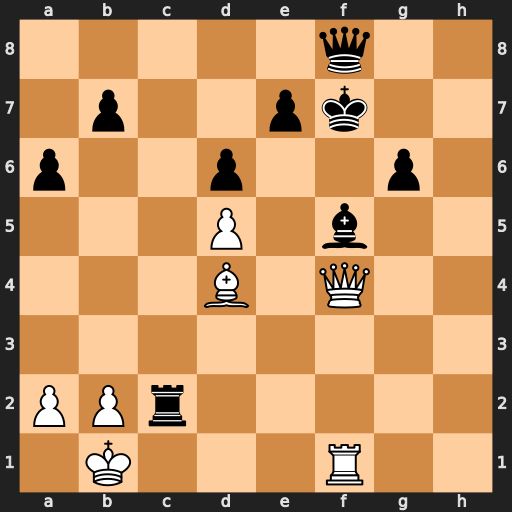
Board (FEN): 5q2/1p2pk2/p2p2p1/3P1b2/3B1Q2/8/PPr5/1K3R2
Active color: w
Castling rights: -
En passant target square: -
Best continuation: Qxf5+ gxf5 Rxf5+ Kg6 Rxf8